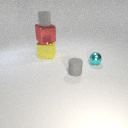
large red metal cube below small gray rubber cylinder